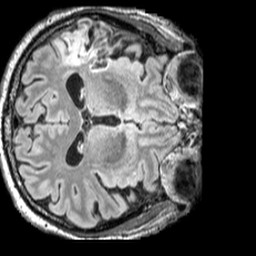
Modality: FLAIR
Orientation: axial
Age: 63
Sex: male
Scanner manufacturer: siemens
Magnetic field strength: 3 T
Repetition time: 5 s
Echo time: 0.387 s